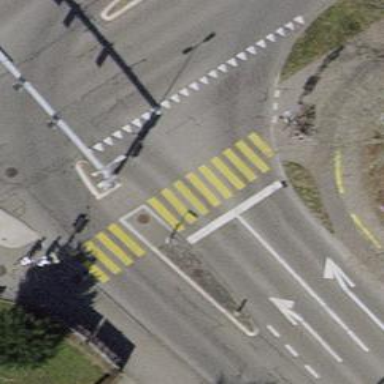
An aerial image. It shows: Marked crossing on asphalt path with designated area for crossing by both pedestrians and cyclists.